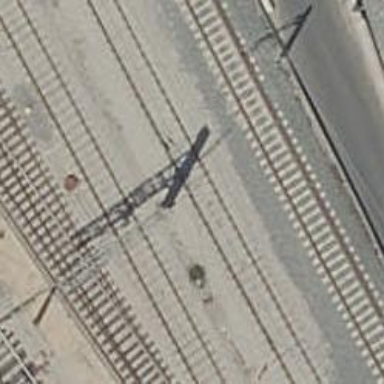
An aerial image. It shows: Rail yard with electrified contact lines for the trains.